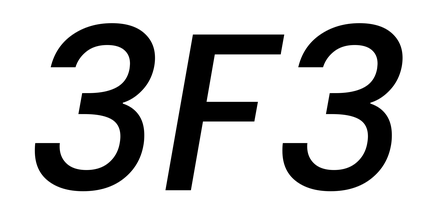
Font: Poppins-MediumItalic